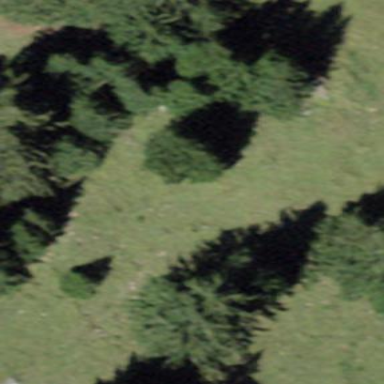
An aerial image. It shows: Forest area.